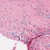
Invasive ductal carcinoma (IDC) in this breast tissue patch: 0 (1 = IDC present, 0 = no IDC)